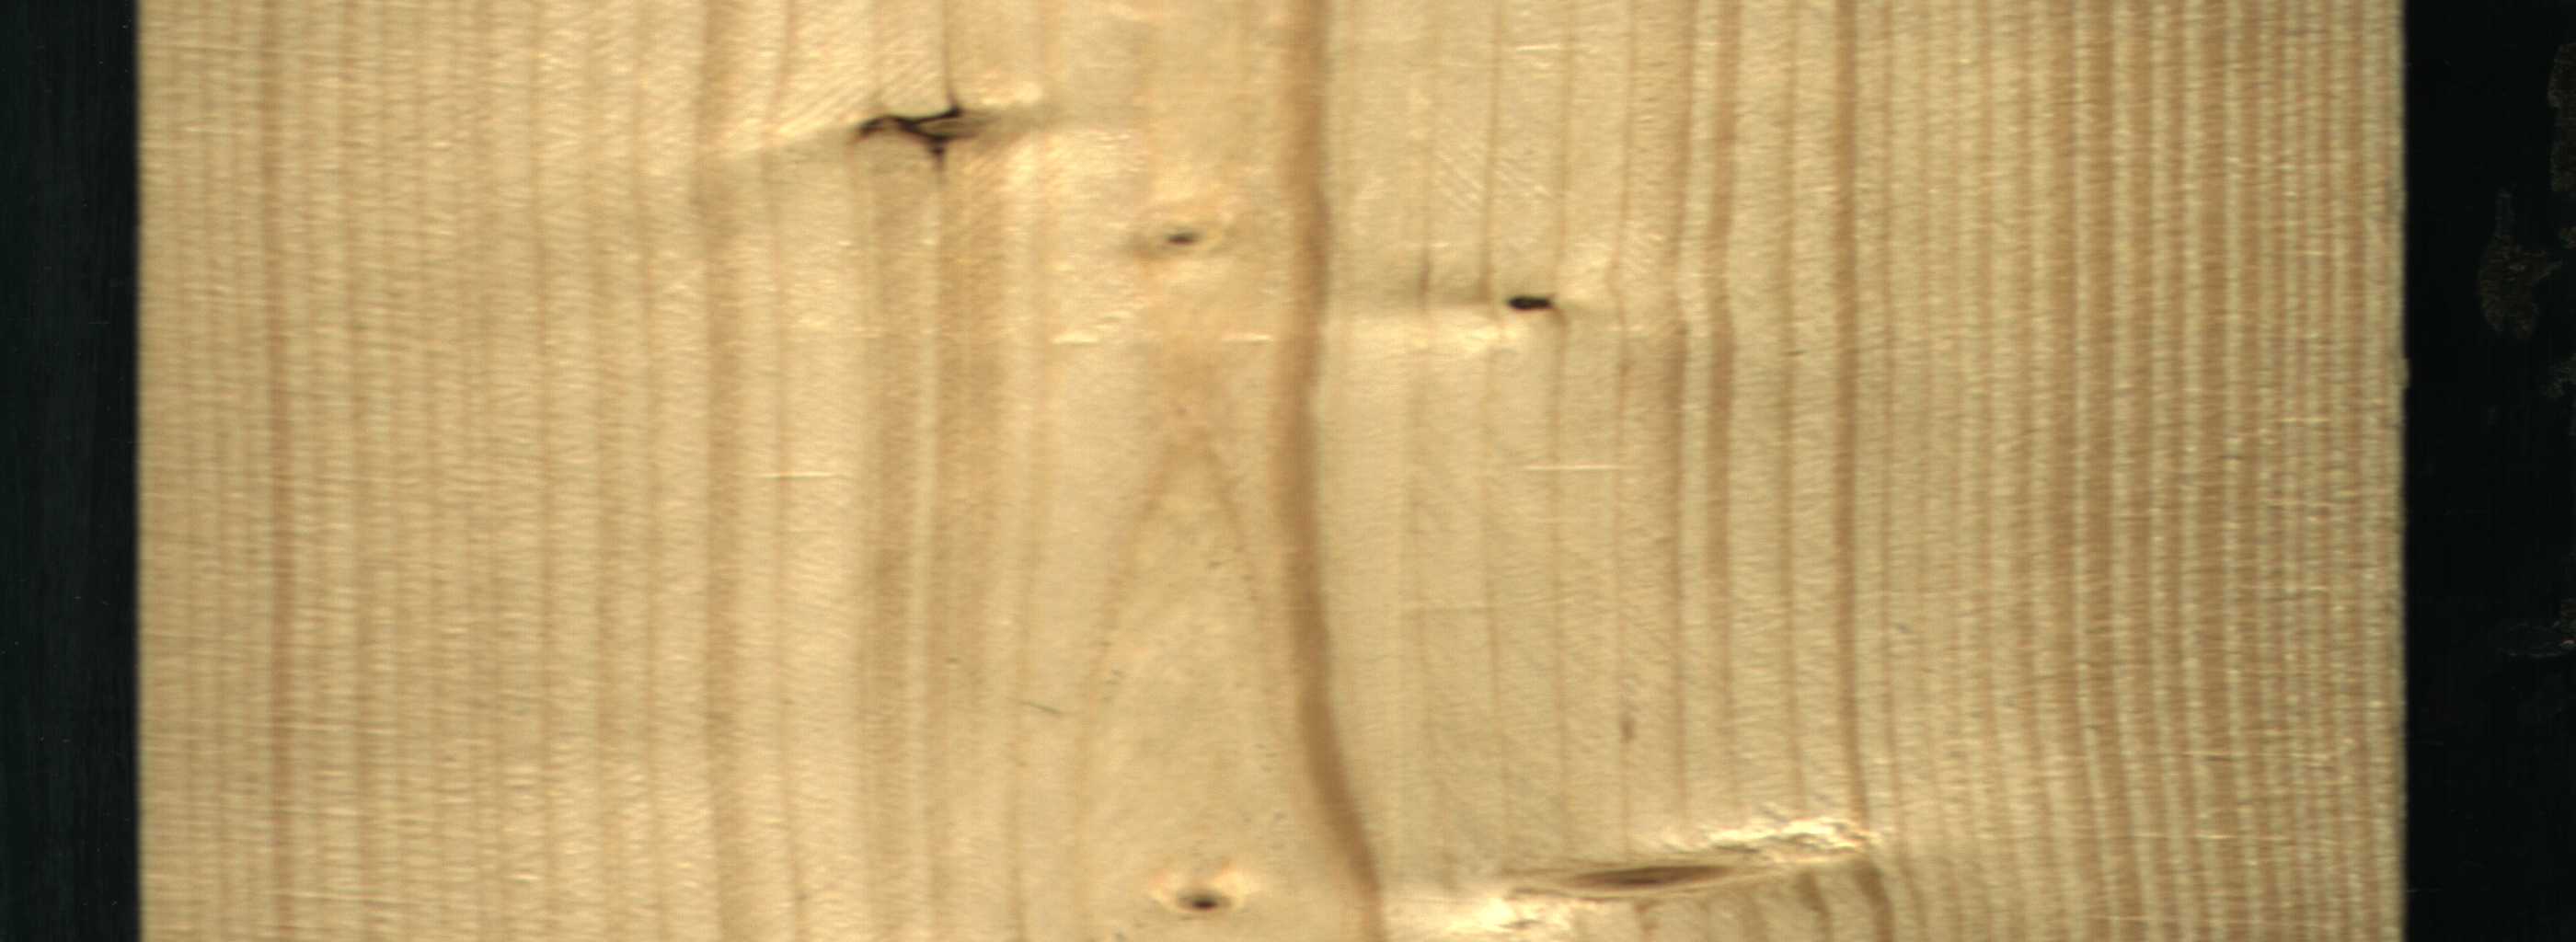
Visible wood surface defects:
Dead_Knot
Dead_Knot
Live_Knot
Live_Knot
Live_Knot